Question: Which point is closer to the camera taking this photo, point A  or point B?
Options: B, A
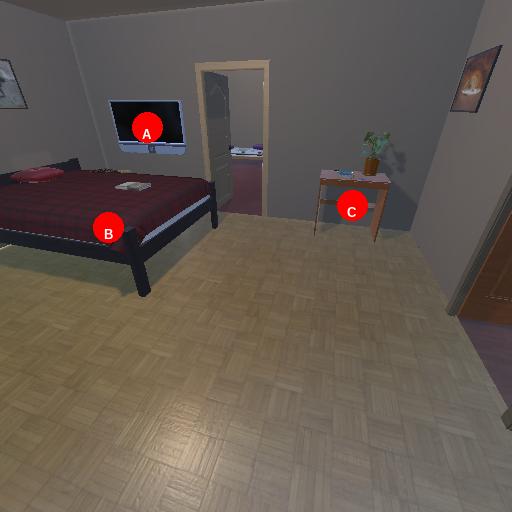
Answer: B